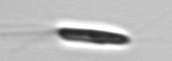
Label: Chrysochromulina